Question: How to make such combobox?
I know how to get the list of installed printers, but i cant find solution how to retrieve icons or determine difference between printer, fax or application.
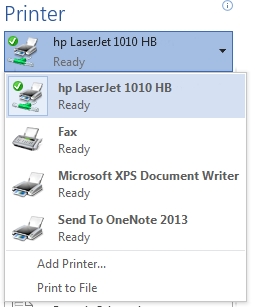
Answer: You can change the array that you pass to the 'GetPrintQueues' method.
'''
LocalPrintServer printServer = new LocalPrintServer();
EnumeratedPrintQueueTypes[] filters = new EnumeratedPrintQueueTypes[] {
EnumeratedPrintQueueTypes.Fax
};
PrintQueueCollection printQueuesOnLocalServer =
printServer.GetPrintQueues(filters);
foreach (PrintQueue printQueue in printQueuesOnLocalServer)
{
Console.WriteLine("Printer: {0}", printQueue.Name);
}
Console.ReadLine();
'''
In this case I'm looking for Fax printers, but if I change the 'filters' array I can search for something else.
You can use 'Win32_Printer' class (as JamesJGarner suggested), in this way
'''
public void ListPrinters()
{
string query = "SELECT * from Win32_Printer";
ManagementObjectSearcher managementObjectSearcher = new ManagementObjectSearcher(query);
ManagementObjectCollection managementObjectCollection = managementObjectSearcher.Get();
foreach (ManagementObject printer in managementObjectCollection)
{
Console.WriteLine(String.Format("Printer Name: {0}", printer.Properties["DeviceID"].Value));
Console.WriteLine(String.Format("Attributes: {0}", Decode((UInt32)printer.Properties["Attributes"].Value)));
}
Console.ReadLine();
}
private static Dictionary<UInt32, string> decodeDictionary = new Dictionary<uint, string>();
private static Dictionary<UInt32, string> DecodeDictionary
{
get
{
if (decodeDictionary.Keys.Count == 0)
{
decodeDictionary.Add(1, "PRINTER_ATTRIBUTE_QUEUED");
decodeDictionary.Add(2, "PRINTER_ATTRIBUTE_DIRECT");
decodeDictionary.Add(4, "PRINTER_ATTRIBUTE_DEFAULT");
decodeDictionary.Add(8, "PRINTER_ATTRIBUTE_SHARED");
decodeDictionary.Add(16, "PRINTER_ATTRIBUTE_NETWORK");
decodeDictionary.Add(32, "PRINTER_ATTRIBUTE_HIDDEN");
decodeDictionary.Add(64, "PRINTER_ATTRIBUTE_LOCAL");
decodeDictionary.Add(128, "PRINTER_ATTRIBUTE_ENABLEDEVQ");
decodeDictionary.Add(256, "PRINTER_ATTRIBUTE_KEEPPRINTEDJOBS");
decodeDictionary.Add(512, "PRINTER_ATTRIBUTE_DO_COMPLETE_FIRST");
decodeDictionary.Add(1024, "PRINTER_ATTRIBUTE_WORK_OFFLINE");
decodeDictionary.Add(2048, "PRINTER_ATTRIBUTE_WORK_OFFLINE");
decodeDictionary.Add(4096, "PRINTER_ATTRIBUTE_RAW_ONLY");
decodeDictionary.Add(8192, "PRINTER_ATTRIBUTE_PUBLISHED");
decodeDictionary.Add(16384, "PRINTER_ATTRIBUTE_FAX");
}
return decodeDictionary;
}
}
private static string Decode(UInt32 value)
{
List<string> attributes = new List<string>();
foreach (UInt32 key in DecodeDictionary.Keys)
{
if ((value & key) == key)
{
attributes.Add(DecodeDictionary[key]);
}
}
return String.Join(", ", attributes.ToArray());
}
'''
The method 'ListPrinters' prints a list of local pc printers with their own attributes.
You can find <URL> the meaning of each attribute.
I just added the last attribute (i.e. "PRINTER_ATTRIBUTE_FAX") which means that the printer is a fax.
In this way you can determine difference among printers.